Interaction volume radius: 10 \u00c5
Interaction volume height: 20 \u00c5
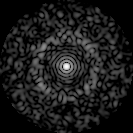
Disorder parameter: 0.8172